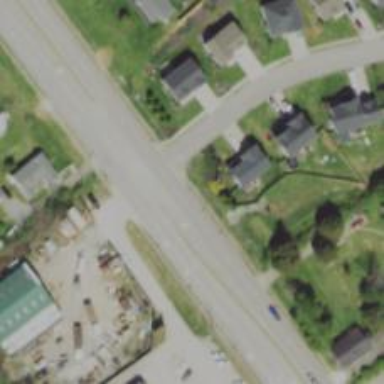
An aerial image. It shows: Tertiary road with residential properties along its sides.